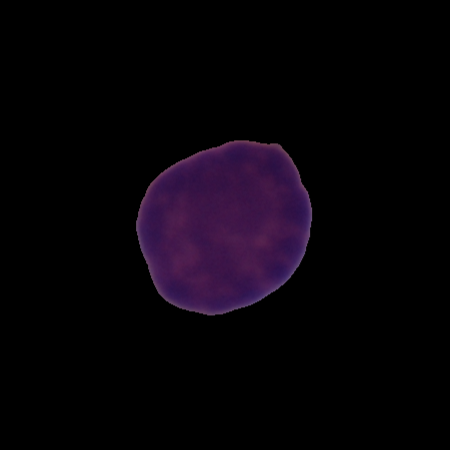
Label: healthy